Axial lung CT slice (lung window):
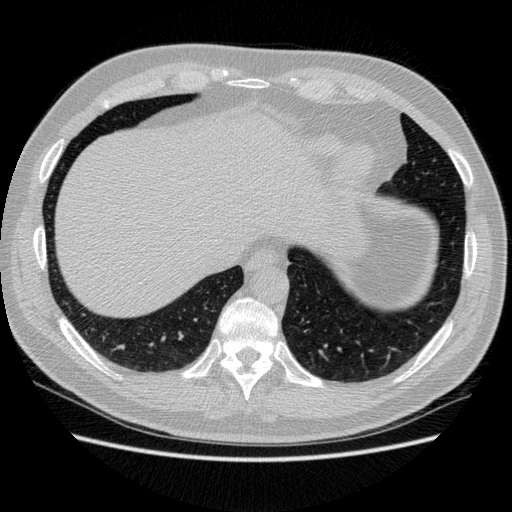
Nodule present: no